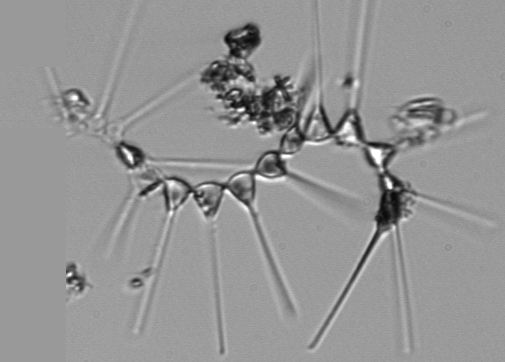
Label: Asterionellopsis_glacialis